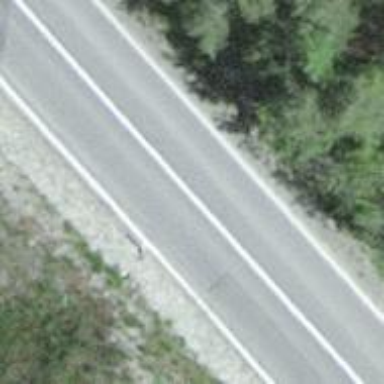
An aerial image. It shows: Tertiary road with asphalt surface.